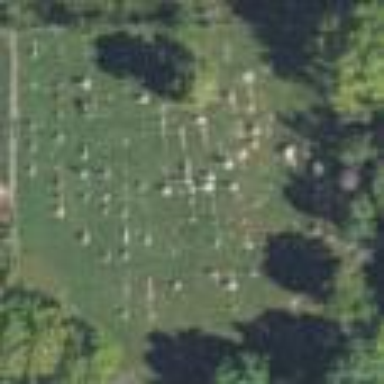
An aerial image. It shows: Cemetery.